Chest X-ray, PA view. Patient: 43 years old, sex M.
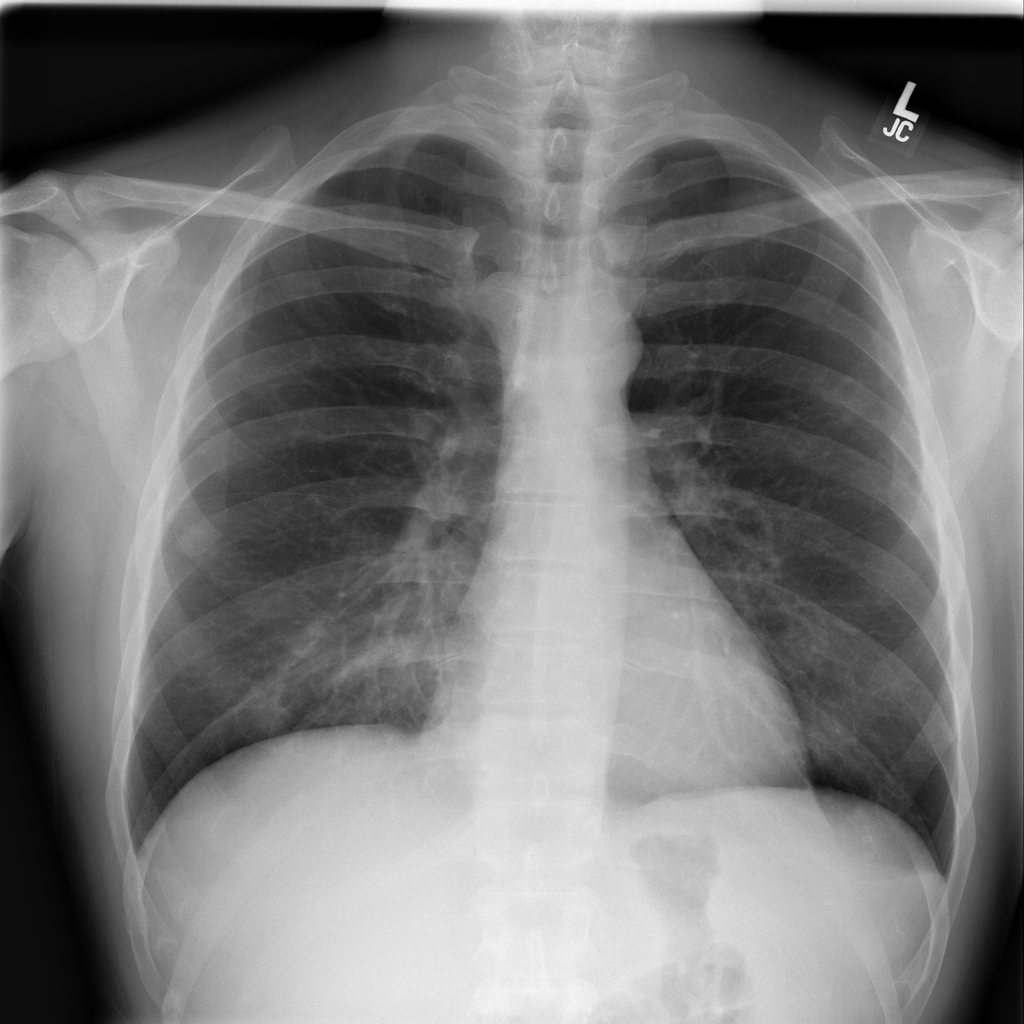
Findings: Infiltration, Pneumonia